Question: I have the following query:
'''
INSERT INTO ipi_messages (Message_userID, Message_fromName, Message_fromEmail, Message_subject, Message_body) VALUES(0, 'hope', 'thisworks@gmail.com', 'i hope', 'this works')
'''
And I get the following MySQL error:
'''
You have an error in your SQL syntax; check the manual that corresponds to your MySQL server version for the right syntax to use near '0' at line 1
'''
Here's my table schema:

Here is my main PHP code:
'''
<?php
require 'lib/class.Database.php';
require 'lib/class.Messages.php';
$messageDatabase = new Database('ipi2');
$messageDatabase->newDatabaseUsers([
['Query','ipi_query','k2QvHmtxGhVN'],
['admin','ipi_admin','r0HHRsQ76kS2']
]);
$messageDatabase->makeConnection('admin');
var_dump($_POST);
if(array_key_exists('sendMessage', $_POST)){
// $query = "INSERT INTO ipi_messages (Message_userID, Message_fromName, Message_fromEmail, Message_subject, Message_body) VALUES(?,?,?,?,?)";
// $result = $messageDatabase->query($query, $_POST['to'], $_POST['fromName'], $_POST['fromEmail'], $_POST['subject'], $_POST['message']);
$messages = new Messages($messageDatabase);
$messages->postMessage([
'Message_userID' => (int)$_POST['to'],
'Message_fromName' => $_POST['fromName'],
'Message_fromEmail' => $_POST['fromEmail'],
'Message_subject' => $_POST['subject'],
'Message_body' => $_POST['message']
]);
}
if(array_key_exists('getMessages', $_POST)){
$query_get = "SELECT * FROM ipi_messages WHERE Message_userID = ?";
$result_get = $messageDatabase->query($query_get, $_POST['user']);
}
?>
<!doctype html>
<html lang="en">
<head>
<meta charset="UTF-8">
<title>Messages</title>
<style type="text/css">h5, h6{margin: 0;padding: 0;}</style>
</head>
<body>
<h3>Send Message</h3>
<form name="sendMessage" method="post" action="">
<h5>To:</h5>
<select name="to">
<option value=""></option>
<option value="0">Fillip Peyton</option>
<option value="1">Fillswitch</option>
</select>
<br/>
<h5>Name:</h5>
<input type="text" name="fromName">
<h5>Email:</h5>
<input type="text" name="fromEmail">
<h5>Subject:</h5>
<input type="text" name="subject">
<h5>Message:</h5>
<textarea name="message"></textarea>
<br/>
<input type="submit" name="sendMessage" value="Send">
</form>
<h3>Your Messages:</h3>
<form name="getMessages" method="post" action="">
<select name="user">
<option value=""></option>
<option value="0">Fillip Peyton</option>
<option value="1">Fillswitch</option>
</select>
<input type="submit" name="getMessages" value="Get Messages">
<?php
if (isset($result_get)) {
foreach ($result_get as $result) {
?>
<p>
<b><?php echo $result['Message_fromName']; ?></b><br/>
<?php echo $result['Message_fromEmail']; ?><br/>
<i><?php echo $result['Message_subject']; ?></i><br/>
<?php echo $result['Message_body']; ?>
</p><hr>
<?php
}
}
?>
</form>
</body>
</html>
'''
class.Messages.php:
'''
<?php
require_once 'lib/classFunctions.php';
class Messages
{
protected $database;
protected $userID = -1;
public function __construct(Database $messageDatabase) {
$this->database = $messageDatabase;
}
public function getMessages($userID = null){
}
public function postMessage(Array $columnsValues){
// $query = "INSERT INTO ipi_messages (Message_userID, Message_fromName, Message_fromEmail, Message_subject, Message_body) VALUES(?,?,?,?,?)";
$columns = '';
$values = '';
$queryParams = array();
foreach ($columnsValues as $column => $value) {
$columns .= "$column, ";
$values .= is_int($value) ? "$value, " : "'$value', ";
$queryParams[] = $value;
}
$columns = substr($columns, 0, strlen($columns) - 2);
$values = substr($values, 0, strlen($values) - 2);
$query = "INSERT INTO ipi_messages ($columns) VALUES($values)";
// array_unshift($queryParams, $query);
// $result = $messageDatabase->query($query, $_POST['to'], $_POST['fromName'], $_POST['fromEmail'], $_POST['subject'], $_POST['message']);
echo $query . '<br/>';
return $result = call_user_func_array(array($this->database,'query'), refValues($queryParams));
}
public function deleteMessage(){}
}
'''
class.Database.php:
'''
<?php
require_once 'lib/classFunctions.php';
class Database
{
protected $DATABASE = 'database';
protected $SERVER = 'localhost';
protected $DATABASEUSERS;
protected $CONNECTION;
public function __construct($database, $server = 'localhost'){
$this->DATABASE = $database;
$this->SERVER = $server;
}
public function makeConnection($userType){
$user = $this->DATABASEUSERS[strtolower($userType)];
$this->CONNECTION = new mysqli($this->SERVER, $user->getUsername(), $user->getPassword(), $this->DATABASE) or die('Cannot make connection to database...');
}
public function escapeSpecialChars($string){
return $this->CONNECTION->real_escape_string($string);
}
public function newDatabaseUser($userType, $username, $password){
$userType = strtolower($userType);
$this->DATABASEUSERS[$userType] = new DatabaseUser($userType, $username, $password);
}
public function newDatabaseUsers($usersCollection){
foreach ($usersCollection as $user) {
$userType = strtolower($user[0]);
$username = $user[1];
$password = $user[2];
$this->DATABASEUSERS[$userType] = new DatabaseUser($userType, $username, $password);
}
}
public function closeConnection(){
if($this->CONNECTION)
$this->CONNECTION->close();
else
throw new Exception("No connection available.", 1);
}
public function query($query, $vars = null){
$stmt = $this->CONNECTION->stmt_init();
$args = func_get_args();
if($stmt->prepare($query)){
if($vars != null){
$queryParams = array();
$queryTypes = '';
$argsCount = count($args);
for( $i = 1 ; $i < $argsCount ; $i++ ){
$var = $args[$i];
$varType = gettype($var);
switch ($varType) {
case 'string':
$queryTypes .= 's';
break;
case 'integer':
$queryTypes .= 'i';
break;
case 'double':
$queryTypes .= 'd';
break;
case 'blob':
$queryTypes .= 'b';
break;
default:
throw new Exception("Could not bind parameter of type: " . $varType, 1);
break;
}
}
$queryParams[] = $queryTypes;
for( $i = 1 ; $i < $argsCount ; $i++ )
$queryParams[] = $args[$i];
// $stmt->bind_param($queryParams);
call_user_func_array(array($stmt,'bind_param'), refValues($queryParams));
}
$isExecuted = $stmt->execute();
if($isExecuted)
return $result = $stmt->get_result();
else
die("Could not execute query($query):" . $this->CONNECTION->error);
}else{
die("Could not prepare statement: " . $this->CONNECTION->error);
}
$stmt->reset();
}
}
class DatabaseUser
{
protected $USERTYPE = 'query';
protected $USERNAME = 'username';
protected $PASSWORD = 'password';
public function __construct($userType, $username, $password) {
$this->USERTYPE = $userType;
$this->USERNAME = $username;
$this->PASSWORD = $password;
}
public function getUserType(){ return $this->USERTYPE; }
public function getUsername(){ return $this->USERNAME; }
public function getPassword(){ return $this->PASSWORD; }
}
'''
classFunctions.php:
'''
<?php
function refValues($arr){
if (strnatcmp(phpversion(),'5.3') >= 0) //Reference is required for PHP 5.3+
{
$refs = array();
foreach($arr as $key => $value)
$refs[$key] = &$arr[$key];
return $refs;
}
return $arr;
}
'''
I have added the PHP classes and scripts I am using along with updated my SQL query to make the 0 an int instead of a string.
Why am I getting a SQL error when I prepare my mysqli statement? I tried taking just the SQL query and running it on the database, and the row inserted just fine.
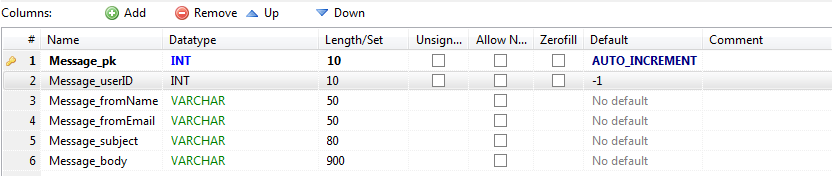
Answer: I finally figured out what I was doing wrong. I was getting that error because I was placing the actual values into the 'VALUES()' portion of my sql. This way, when my 'bind_param' method was trying to bind values, it didn't have the '?' markers to bind to, rather, it saw the actual values.
My new class.Messages.php looks like:
'''
<?php
require_once 'lib/classFunctions.php';
class Messages
{
protected $database;
protected $userID = -1;
public function __construct(Database $messageDatabase) {
$this->database = $messageDatabase;
}
public function getMessages($userID = null){
}
public function postMessage(Array $columnsValues){
$columns = '';
$values = '';
$queryParams = array();
foreach ($columnsValues as $column => $value) {
$columns .= "$column, ";
$values .= "?, ";
$queryParams[] = $value;
}
$columns = substr($columns, 0, strlen($columns) - 2);
$values = substr($values, 0, strlen($values) - 2);
$query = "INSERT INTO ipi_messages ($columns) VALUES($values)";
array_unshift($queryParams, $query);
return $result = call_user_func_array(array($this->database,'query'), refValues($queryParams));
}
public function deleteMessage(){}
}
'''
Thanks everyone for your help!